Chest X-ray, AP view. Patient: 39 years old, sex M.
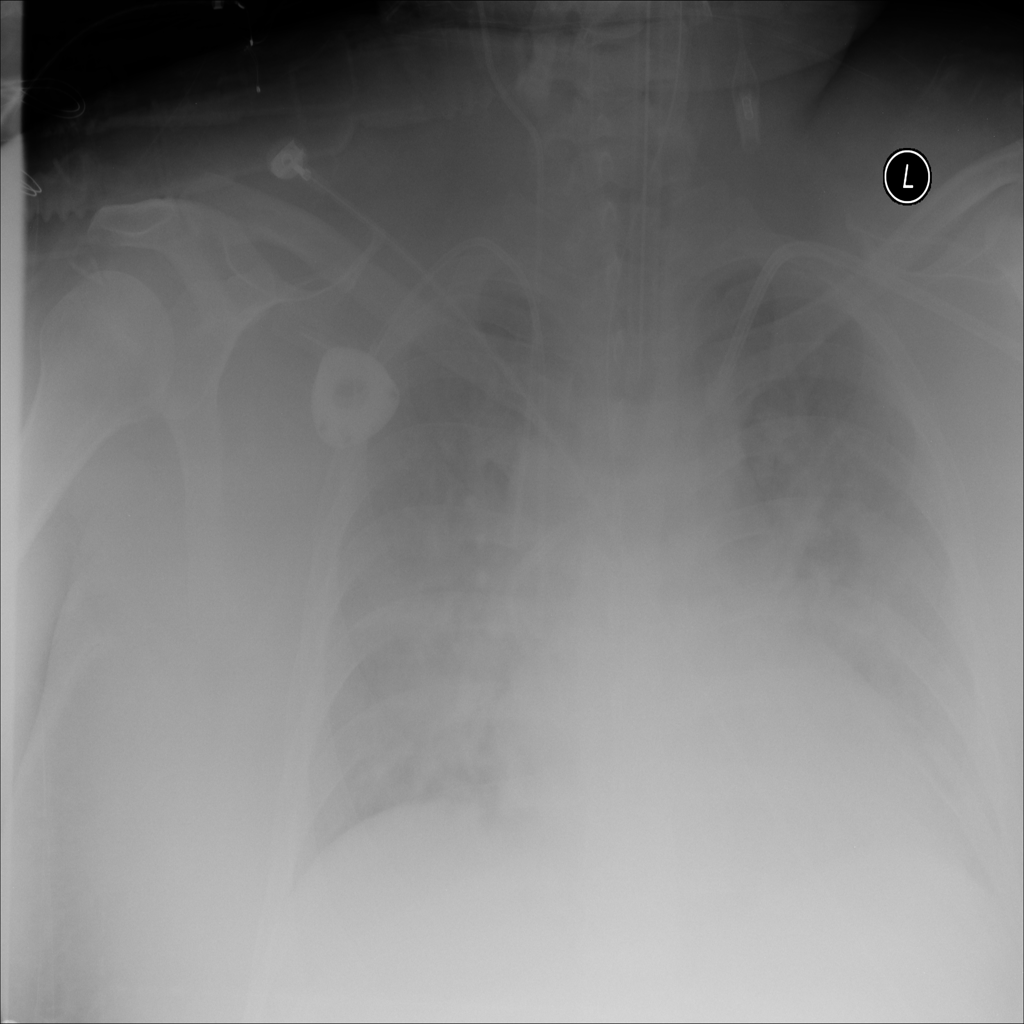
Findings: Edema